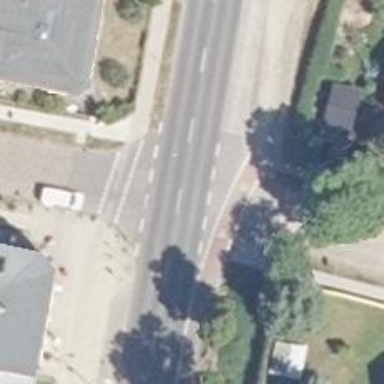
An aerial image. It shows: Secondary road with asphalt surface. There's cycle track on the left side of the road.